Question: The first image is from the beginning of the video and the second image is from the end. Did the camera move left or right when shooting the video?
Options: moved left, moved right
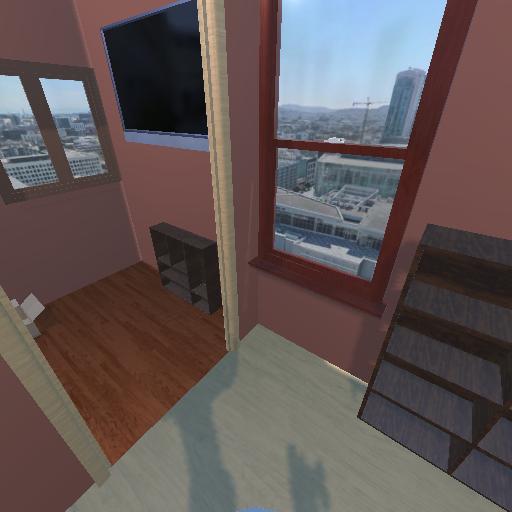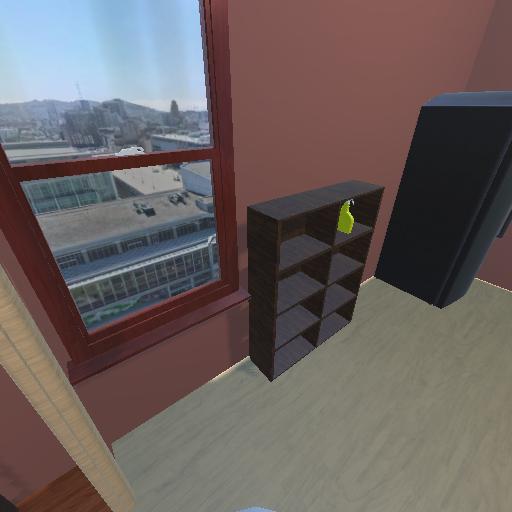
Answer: moved left